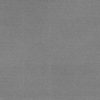
Label: dusty